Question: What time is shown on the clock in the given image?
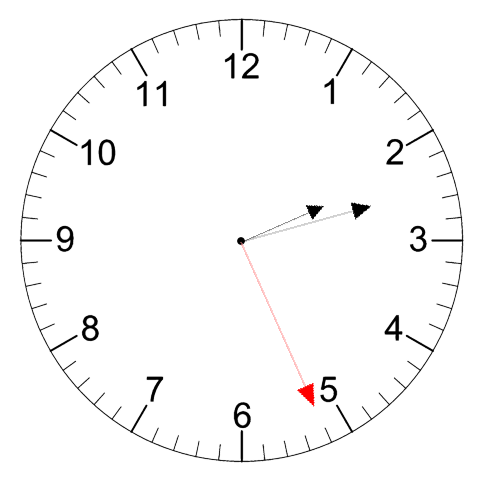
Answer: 02:12:26